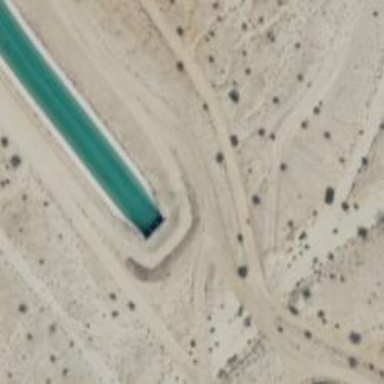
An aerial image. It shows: Culvert tunnel carrying water for canal.